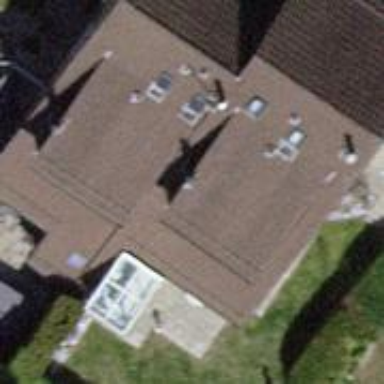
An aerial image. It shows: Semi-detached house.